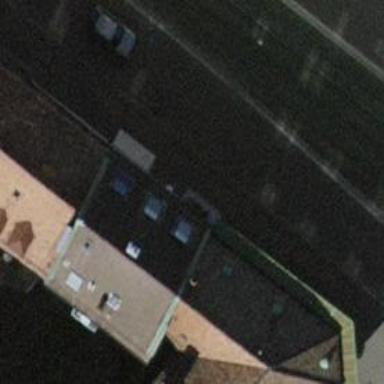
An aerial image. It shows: Pub.